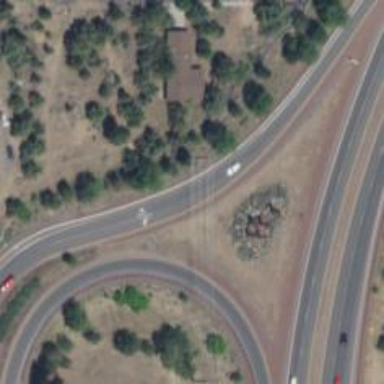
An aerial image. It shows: Trunk link highway.